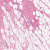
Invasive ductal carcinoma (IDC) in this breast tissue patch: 0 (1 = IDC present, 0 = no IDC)